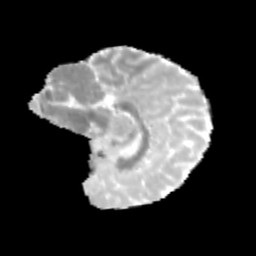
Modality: MD
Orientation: sagittal
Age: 13
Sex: female
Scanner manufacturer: siemens
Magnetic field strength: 3 T
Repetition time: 3.8 s
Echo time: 0.07 s